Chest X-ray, PA view. Patient: 49 years old, sex M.
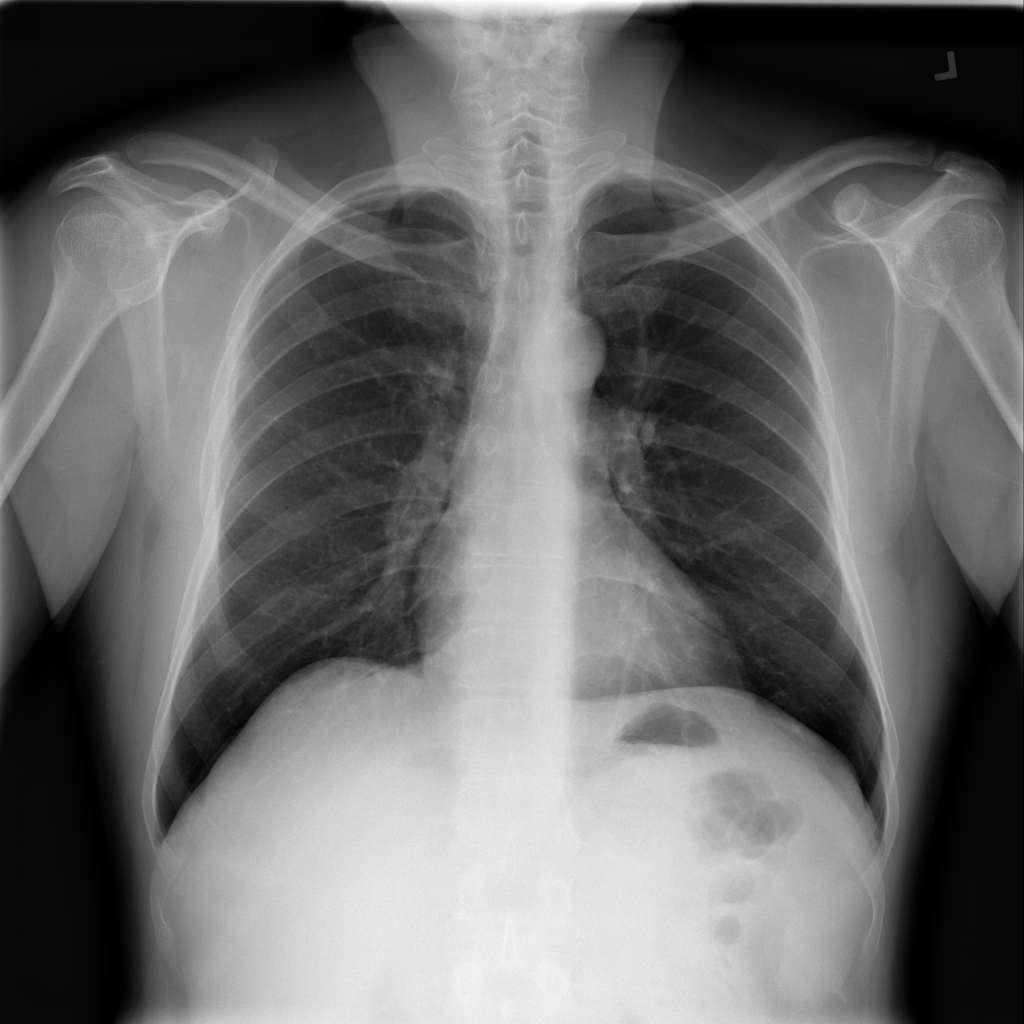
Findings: No Finding